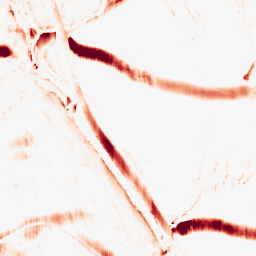
Category: morphological
Decomposition family: morphological_rect
Decomposition parameters: operation: opening
width: 5
height: 20
Upsampling method: bilinear
Upsampling parameters: scale: 4
Upsampling scale: 4